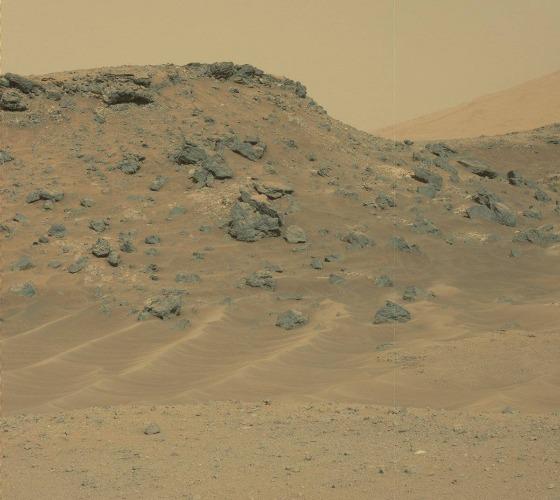
Terrain classes present: Bedrock, Gravel / Sand / Soil, Rock, Sky / Distant Mountains